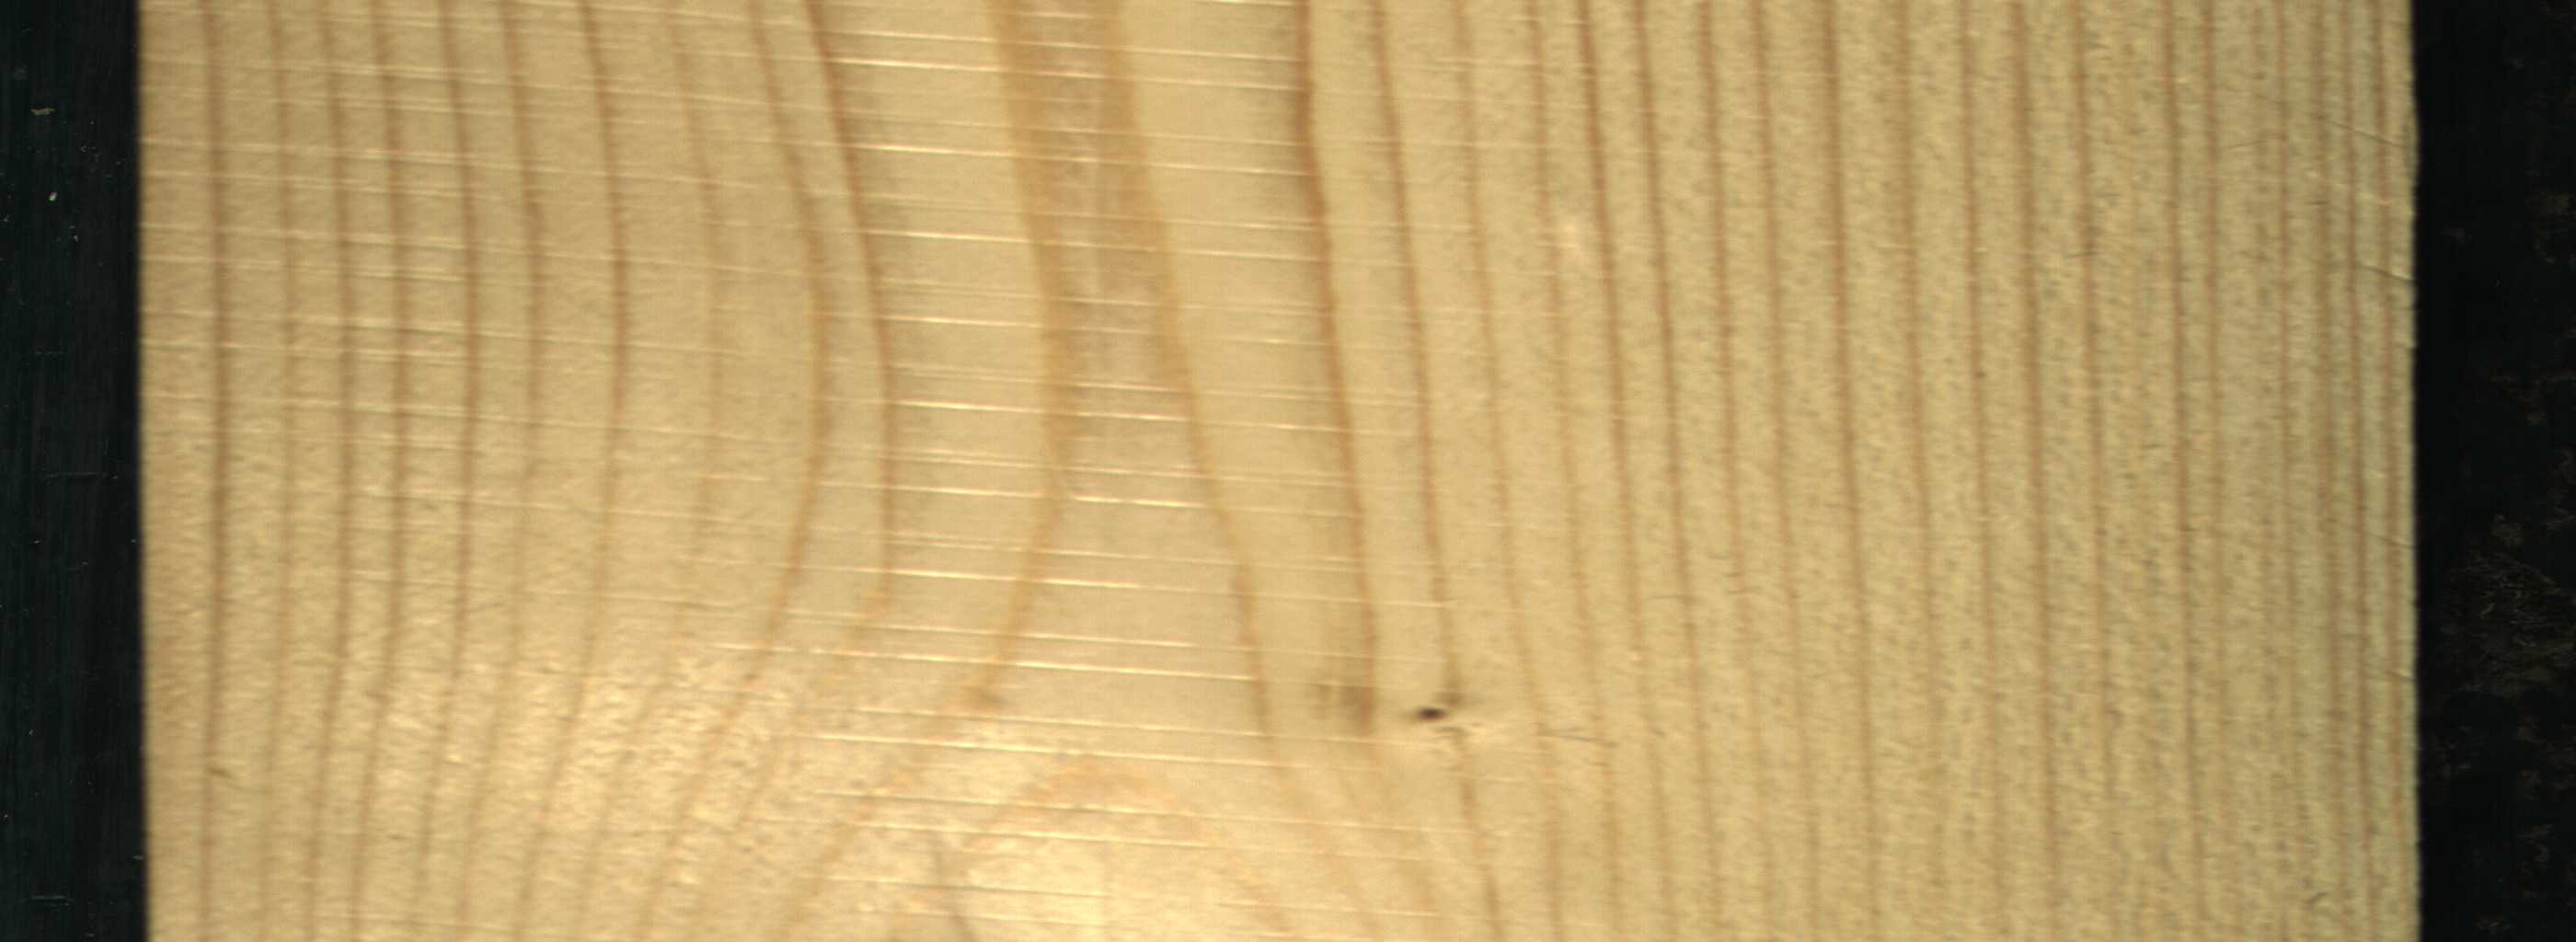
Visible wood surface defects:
Live_Knot